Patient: sex M, age 52
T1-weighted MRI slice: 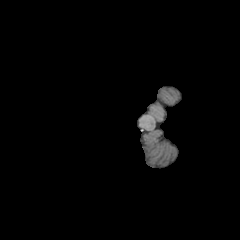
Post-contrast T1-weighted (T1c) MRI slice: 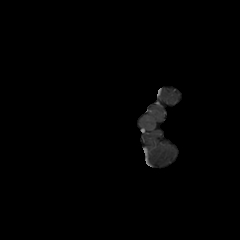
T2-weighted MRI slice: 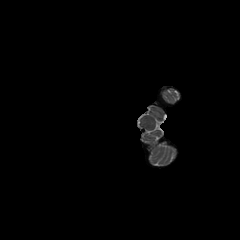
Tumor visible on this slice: no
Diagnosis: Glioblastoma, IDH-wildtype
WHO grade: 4